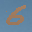
Label: 6